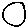
Label: circle